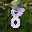
Label: 8